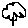
Label: tree